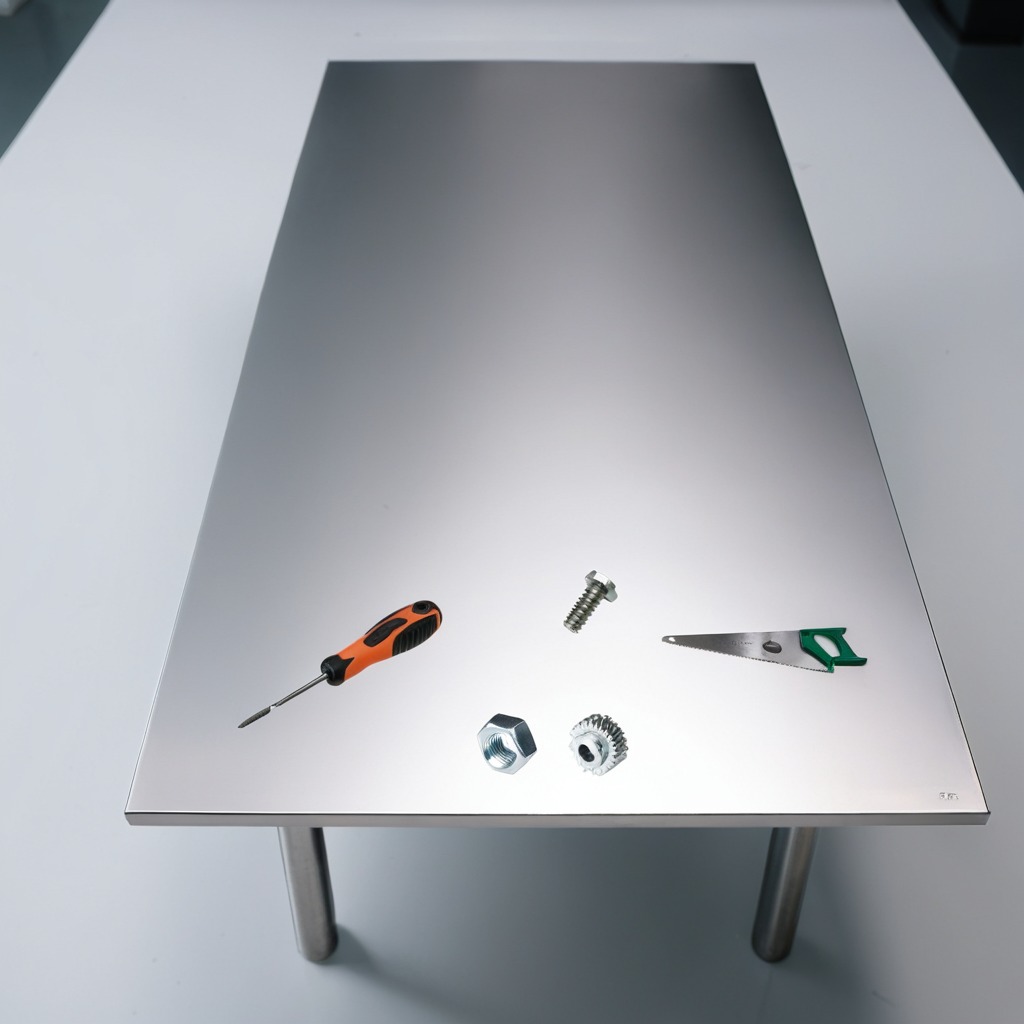
A gear with teeth, a machine screw, a saw, a screwdriver, and a metal nut are lying on a stainless steel table in a high-end prototyping lab.